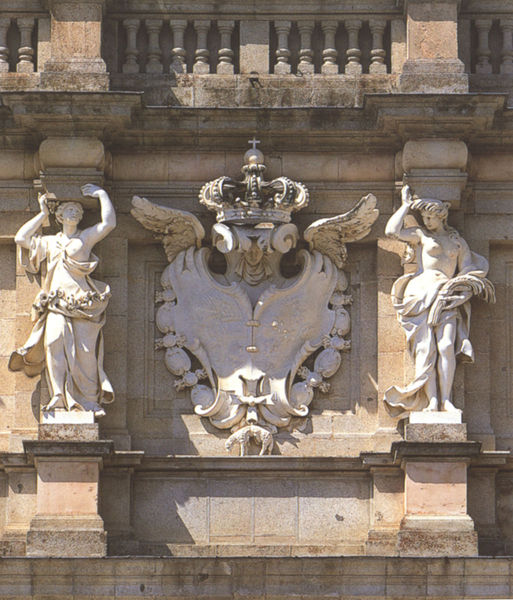
Titel: Jagdschloss von La Granja de San Ildefonso
Künstler: Filippo Juvarra
Standort: La Granja, Jagdschloß (EU - E - Altkastilien)
Schlagwörter: flügel, hand, kopf, nackt, umhang, weiß, frauen, menschen, brust, busen, frau, kleid, marmor, gebäude, tier, wand, falten, gesicht, sockel, stehen, stein, paar, krone, engel, statue, balkon, relief, fassade, italien, mauer, figuren, könig, palme, plastik, foto, lamm, schaf, kreuz, göttin, rom, fries, wappen, skulpturen, statuen, antik, griechisch, fresko, klassik, kreiz, kariatyden, s, d, f, ds, dsd, gf, karyatyden, sd, antike plastik, kontrapunkt, boobs, sddsddewrrgrtzrz, ggf